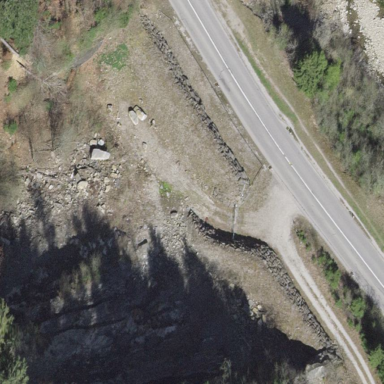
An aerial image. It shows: Quarry area.